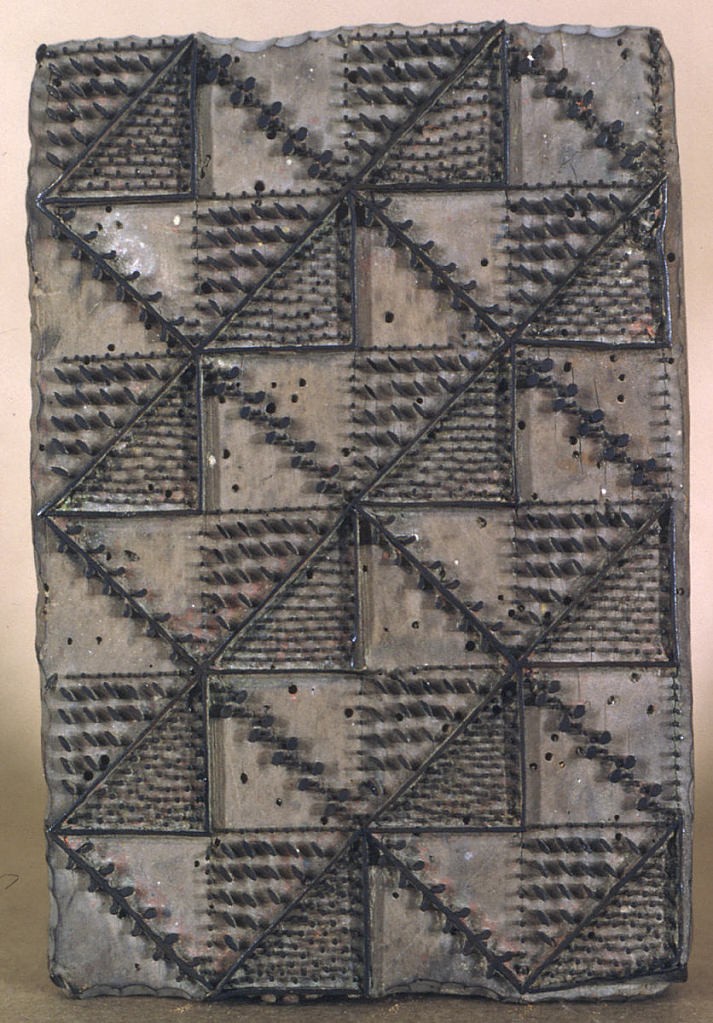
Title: Printing block
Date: mid-18th–mid-19th century
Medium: wood, metal
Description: Allover geometric pattern made by squares and diagonals.